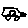
Label: car